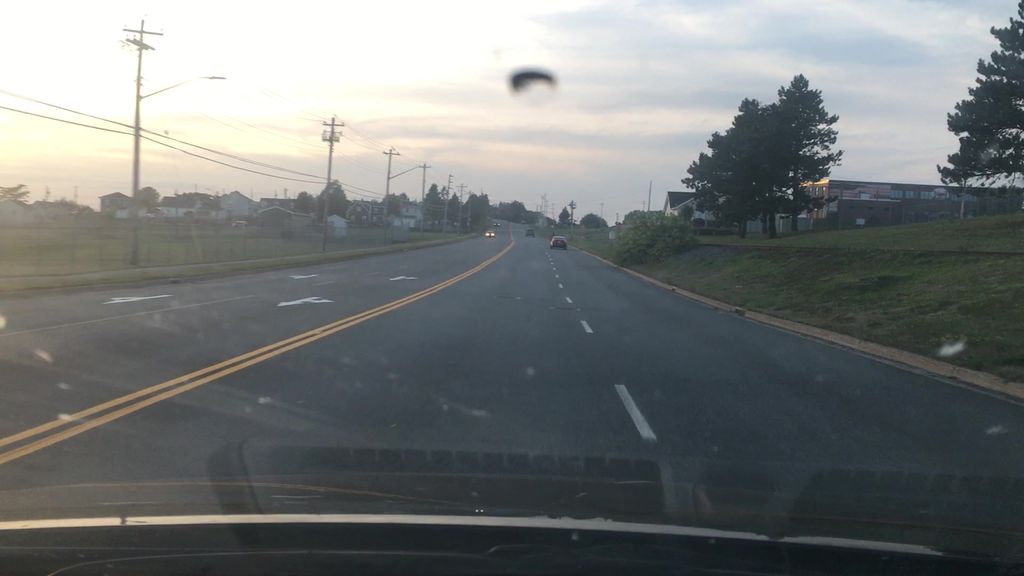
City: halifax